Question: Based on info from this source - <URL>.
I tried to have 3 columns in equation:
'''
<math>
egin{align}
f(x) & = h(&x, y)\
& = G(&x, y,\
& &z)
\end{align}
</math>
'''
to have x and z aligned, but it is not aligned...

I'm rying with <URL>.
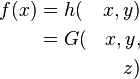
Answer: You should use an 'array' to properly achieve multiple alignment points. Also, some spacing adjustments ('\!' is a negative math space) make the display look better:

'''
<math>
egin{array}{rll}
f(x) &\!\!\! = h(&\!\!\!\! x, y) \
&\!\!\! = G(&\!\!\!\! x, y, \
&\!\!\! &\!\!\!\! z)
\end{array}
</math>
'''